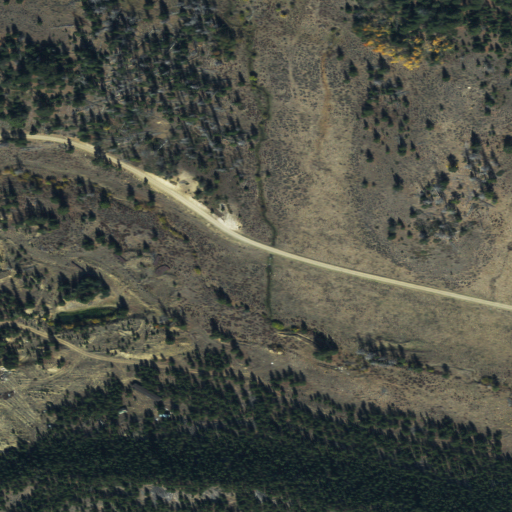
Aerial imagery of valley in Montana named Wilbur Gulch containing shrub, evergreen forest, and grassland